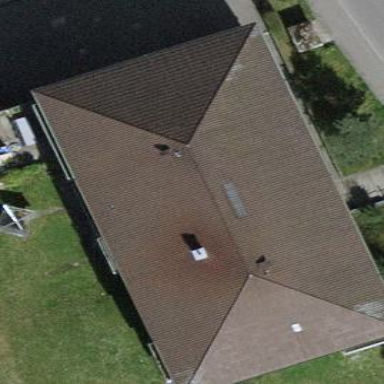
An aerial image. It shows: Building with hipped roof.